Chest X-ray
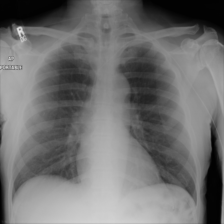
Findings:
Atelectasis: negative
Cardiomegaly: negative
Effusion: negative
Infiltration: negative
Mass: negative
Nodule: negative
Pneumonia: negative
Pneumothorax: negative
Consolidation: negative
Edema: negative
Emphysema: negative
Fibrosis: negative
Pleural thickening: negative
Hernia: negative